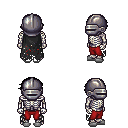
a pixel art fantasy rpg character, male body template, skeleton, black tattered cape, red pants, black short bangs hairstyle, metal helm, white slippers, four views (front, back, left, right), 2x2 character sprite sheet, small pixel art, hard edges, no anti-aliasing